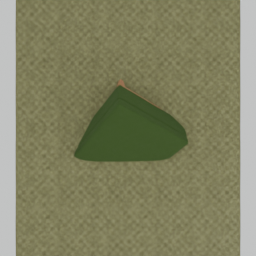
Label: furniture